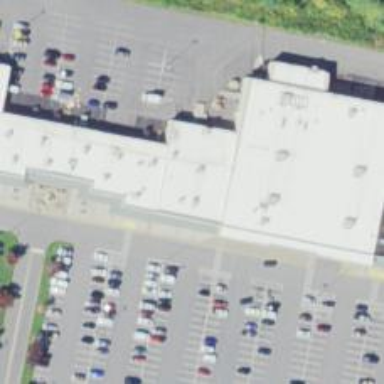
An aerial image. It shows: Fitness centre on leisure land.